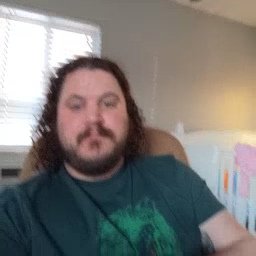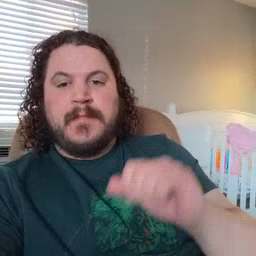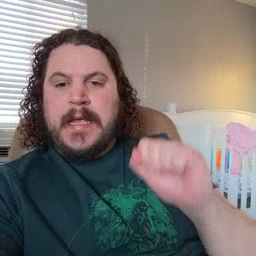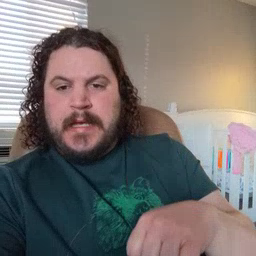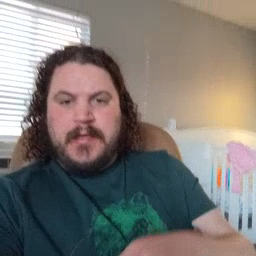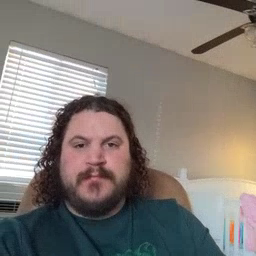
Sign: can